Field crop: maize
Growth stage: 2
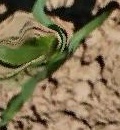
Species: maize